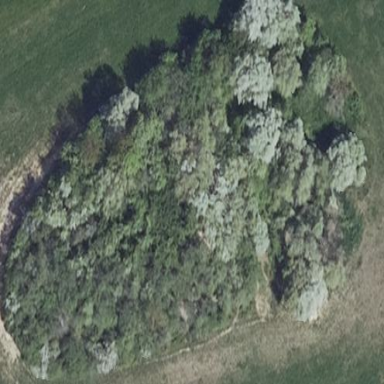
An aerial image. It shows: Patch of scrub vegetation.